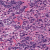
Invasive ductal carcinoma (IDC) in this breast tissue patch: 1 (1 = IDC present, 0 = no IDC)